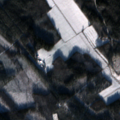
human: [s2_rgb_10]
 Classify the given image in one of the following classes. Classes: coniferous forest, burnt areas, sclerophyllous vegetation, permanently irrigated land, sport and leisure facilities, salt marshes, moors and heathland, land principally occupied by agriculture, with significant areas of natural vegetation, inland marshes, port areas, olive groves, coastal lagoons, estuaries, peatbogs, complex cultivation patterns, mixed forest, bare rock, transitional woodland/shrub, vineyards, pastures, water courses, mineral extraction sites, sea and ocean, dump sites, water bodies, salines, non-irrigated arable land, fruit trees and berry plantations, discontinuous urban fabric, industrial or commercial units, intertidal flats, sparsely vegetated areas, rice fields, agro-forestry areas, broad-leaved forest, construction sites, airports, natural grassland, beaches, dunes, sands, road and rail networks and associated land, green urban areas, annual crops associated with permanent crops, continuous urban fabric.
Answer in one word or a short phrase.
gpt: non-irrigated arable land, coniferous forest, mixed forest